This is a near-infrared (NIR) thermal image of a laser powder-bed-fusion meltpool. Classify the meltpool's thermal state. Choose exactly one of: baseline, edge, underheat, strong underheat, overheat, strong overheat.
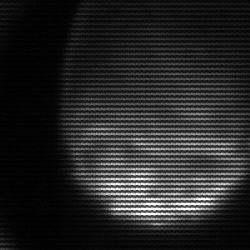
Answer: edge